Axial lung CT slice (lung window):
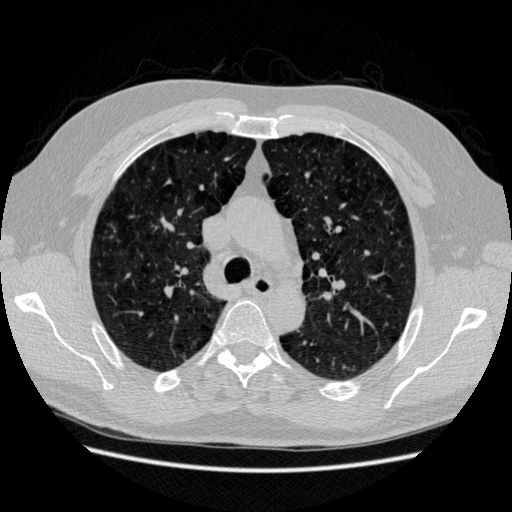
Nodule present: no